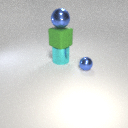
large green rubber cube above large cyan metal cylinder